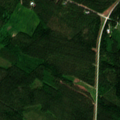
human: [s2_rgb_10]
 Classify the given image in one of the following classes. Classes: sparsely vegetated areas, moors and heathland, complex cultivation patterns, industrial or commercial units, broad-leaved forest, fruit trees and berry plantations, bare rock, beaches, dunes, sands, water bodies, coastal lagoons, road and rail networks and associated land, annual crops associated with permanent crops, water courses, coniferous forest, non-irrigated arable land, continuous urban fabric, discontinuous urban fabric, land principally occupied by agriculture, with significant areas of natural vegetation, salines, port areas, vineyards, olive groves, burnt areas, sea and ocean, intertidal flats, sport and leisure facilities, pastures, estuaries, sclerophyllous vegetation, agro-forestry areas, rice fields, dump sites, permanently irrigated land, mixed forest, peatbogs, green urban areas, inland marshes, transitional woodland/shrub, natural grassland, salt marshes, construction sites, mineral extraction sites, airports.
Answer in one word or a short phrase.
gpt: coniferous forest, mixed forest